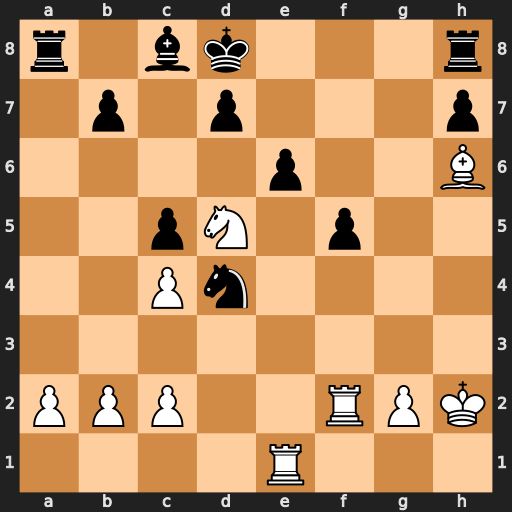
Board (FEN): r1bk3r/1p1p3p/4p2B/2pN1p2/2Pn4/8/PPP2RPK/4R3
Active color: w
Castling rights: -
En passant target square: -
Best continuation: Bg5+